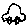
Label: car